Interaction volume radius: 5 \u00c5
Interaction volume height: 25 \u00c5
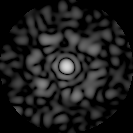
Disorder parameter: 0.8481